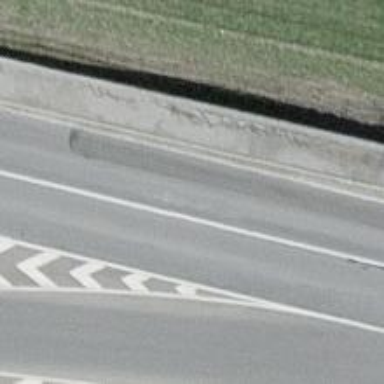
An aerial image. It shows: Asphalt road classified as primary highway.